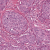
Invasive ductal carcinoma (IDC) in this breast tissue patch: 1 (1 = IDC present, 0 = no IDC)